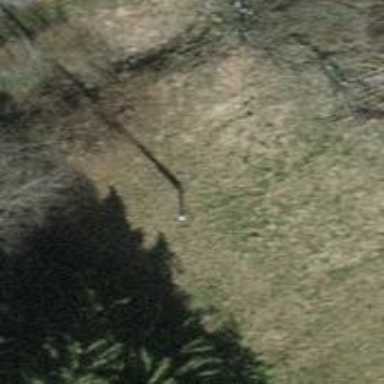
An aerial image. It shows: Straight power pole with straightforward line management.